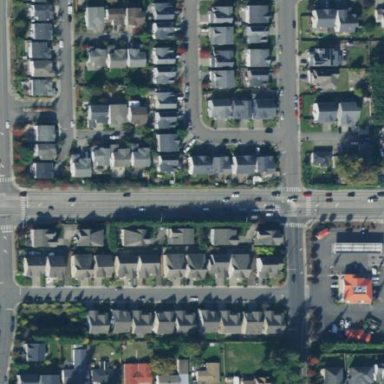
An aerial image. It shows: Residential neighbourhood.